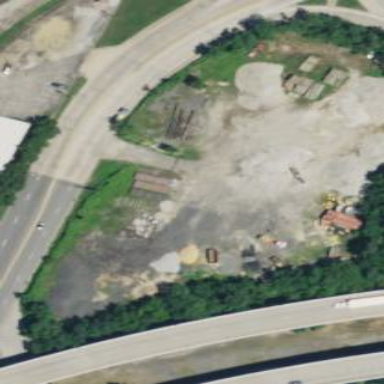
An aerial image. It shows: Brownfield site.